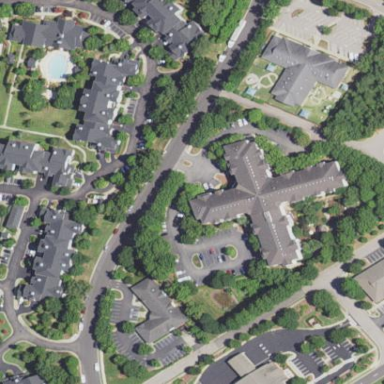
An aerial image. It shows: Commercial building.